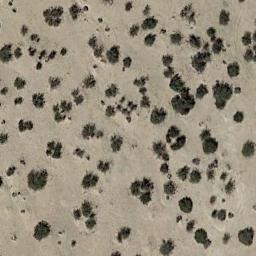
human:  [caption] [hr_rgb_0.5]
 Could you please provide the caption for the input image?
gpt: There are dozens of trees in this desert .

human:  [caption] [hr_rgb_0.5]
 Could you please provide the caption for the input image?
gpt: The chaparral is consist of some bushes on the white desert .

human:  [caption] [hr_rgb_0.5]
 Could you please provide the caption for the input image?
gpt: A lot of small chaparrals grow in the desert .

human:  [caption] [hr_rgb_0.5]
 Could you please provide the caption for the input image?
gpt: Chaparral is sparsely distributed on the sand .

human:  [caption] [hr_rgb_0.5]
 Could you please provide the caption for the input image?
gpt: The chaparral is not evenly distributed .